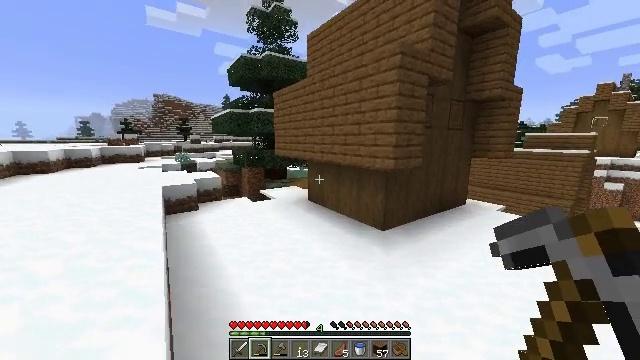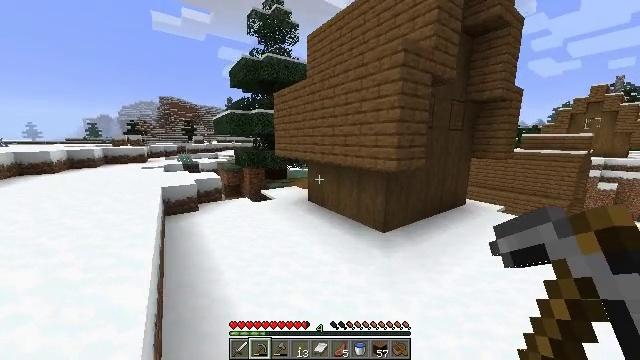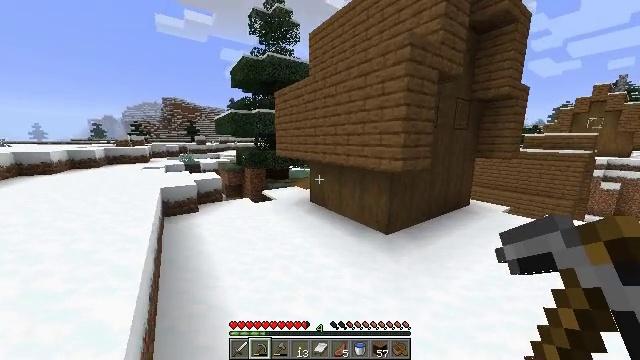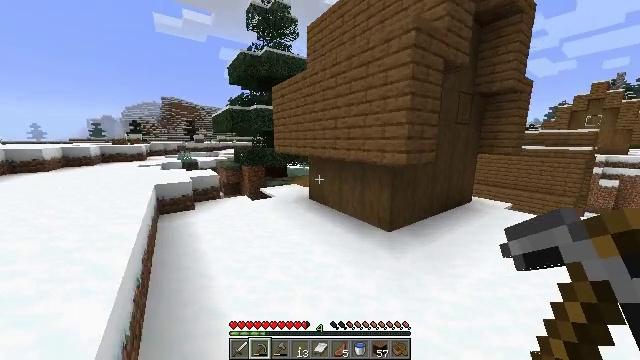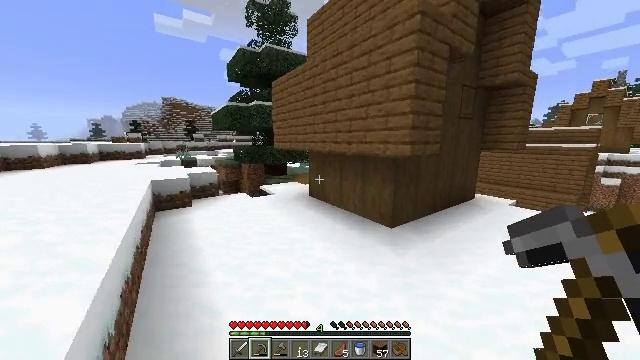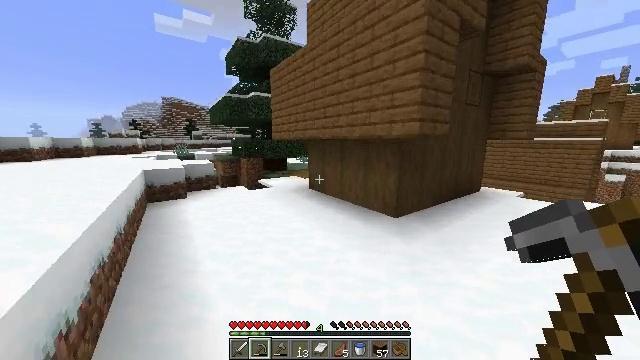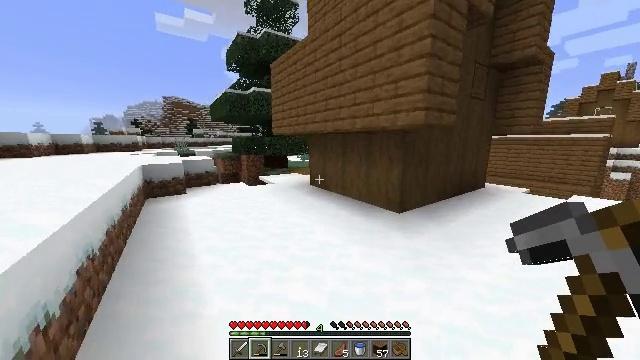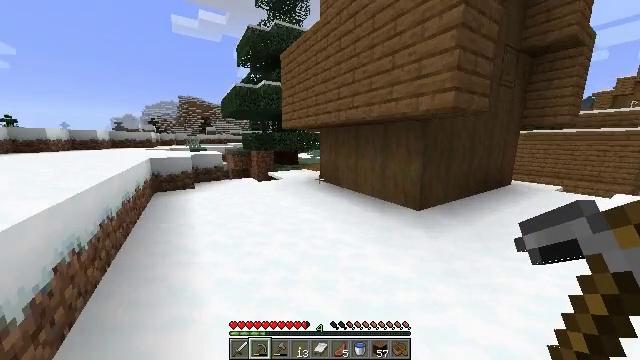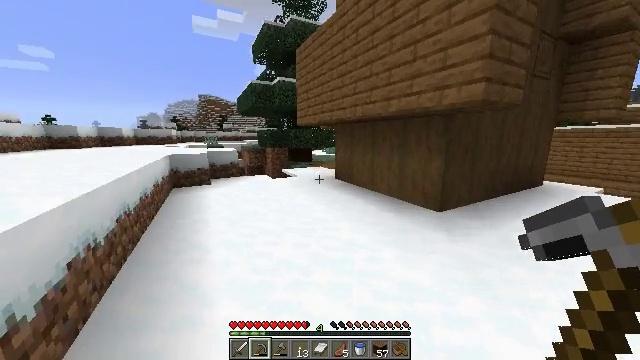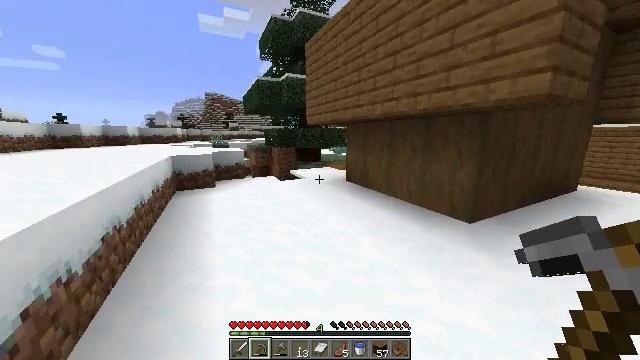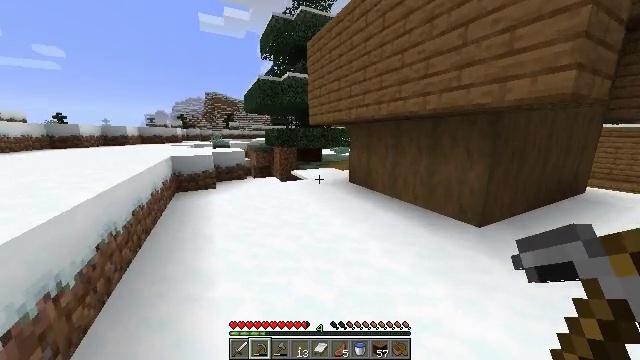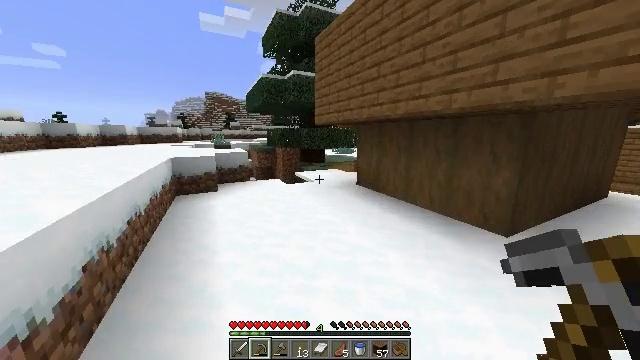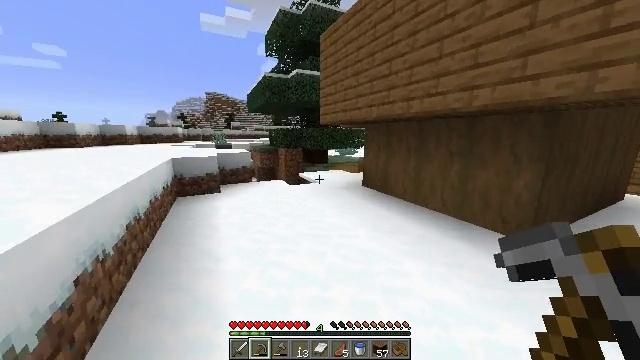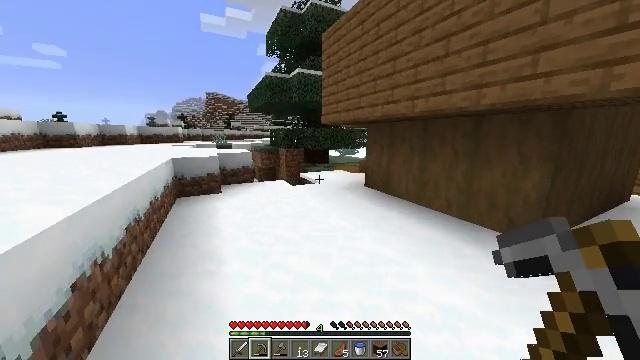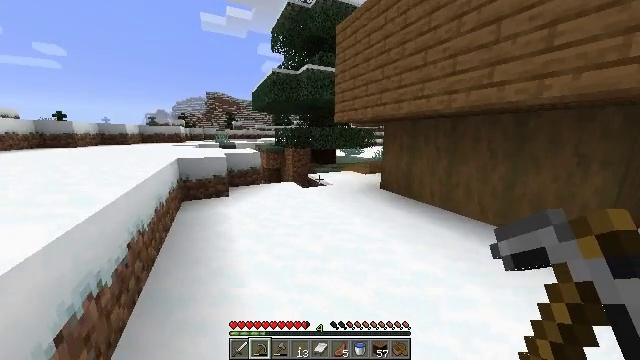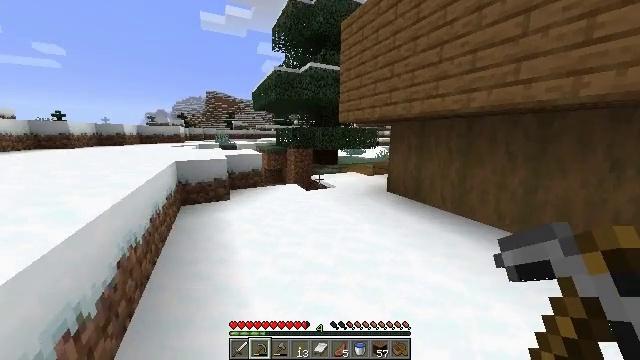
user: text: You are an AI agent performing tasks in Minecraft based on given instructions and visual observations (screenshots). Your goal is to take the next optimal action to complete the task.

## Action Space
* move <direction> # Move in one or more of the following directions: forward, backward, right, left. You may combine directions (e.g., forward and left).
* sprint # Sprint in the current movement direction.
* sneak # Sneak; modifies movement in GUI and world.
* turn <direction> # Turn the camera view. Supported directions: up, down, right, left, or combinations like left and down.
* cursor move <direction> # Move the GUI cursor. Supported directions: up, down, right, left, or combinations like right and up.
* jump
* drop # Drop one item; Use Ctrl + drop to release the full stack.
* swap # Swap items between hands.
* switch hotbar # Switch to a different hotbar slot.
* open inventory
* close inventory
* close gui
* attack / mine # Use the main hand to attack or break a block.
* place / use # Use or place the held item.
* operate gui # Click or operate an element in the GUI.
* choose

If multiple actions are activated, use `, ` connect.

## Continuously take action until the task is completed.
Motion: motion action
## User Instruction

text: Attack the lantern to recycle it.
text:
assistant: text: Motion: move forward, sprint
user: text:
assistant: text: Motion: move forward, sprint
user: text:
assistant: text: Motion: move forward, sprint
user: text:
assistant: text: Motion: move forward, sprint
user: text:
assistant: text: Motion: move forward
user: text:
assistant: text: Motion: move forward
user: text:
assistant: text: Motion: move forward, turn left
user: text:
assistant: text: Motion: move forward and move left, turn left
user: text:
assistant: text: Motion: move forward and move left, turn left
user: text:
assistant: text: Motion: move forward and move left
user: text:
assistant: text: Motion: move forward and move left
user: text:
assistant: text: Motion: move forward and move left
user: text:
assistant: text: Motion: move forward and move left
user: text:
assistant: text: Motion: move forward and move left
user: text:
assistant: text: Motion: move forward
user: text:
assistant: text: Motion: move forward
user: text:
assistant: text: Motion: move forward
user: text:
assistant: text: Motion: move forward
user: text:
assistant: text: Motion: move forward, turn right and down
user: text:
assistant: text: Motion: move forward and move left, turn down
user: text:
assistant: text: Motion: move forward and move left, turn right and down
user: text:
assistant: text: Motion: move forward and move left, turn right and down
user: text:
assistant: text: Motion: move forward and move left, turn right and down
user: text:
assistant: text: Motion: move forward, turn right and down
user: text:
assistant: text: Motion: move forward, turn right and down
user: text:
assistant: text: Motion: move forward, turn right and down
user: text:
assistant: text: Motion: move forward, turn right and down
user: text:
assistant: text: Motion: move forward, turn right
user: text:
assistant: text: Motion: move forward, turn right
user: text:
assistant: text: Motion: move forward, turn right